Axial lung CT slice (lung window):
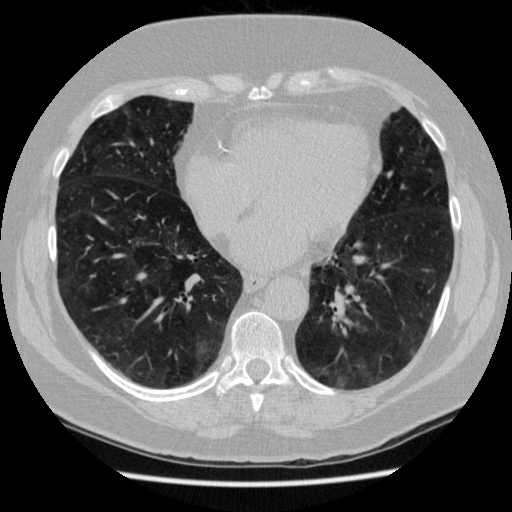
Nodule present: no